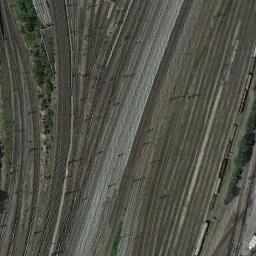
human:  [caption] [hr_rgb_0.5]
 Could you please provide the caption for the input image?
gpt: These railways have no trains on the railways .

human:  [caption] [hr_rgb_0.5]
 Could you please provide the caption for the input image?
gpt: There are several rows of buildings on one side of the railway .

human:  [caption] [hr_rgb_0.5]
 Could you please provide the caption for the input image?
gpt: The railway is on the bare land next to some trees .

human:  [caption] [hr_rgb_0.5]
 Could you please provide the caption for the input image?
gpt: Several trains are on the railway .

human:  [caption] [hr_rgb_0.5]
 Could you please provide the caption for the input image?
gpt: There are some green bushes beside the railway .